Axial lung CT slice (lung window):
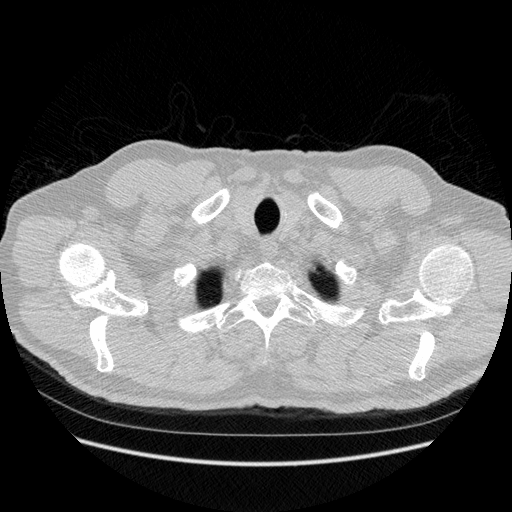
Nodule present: no